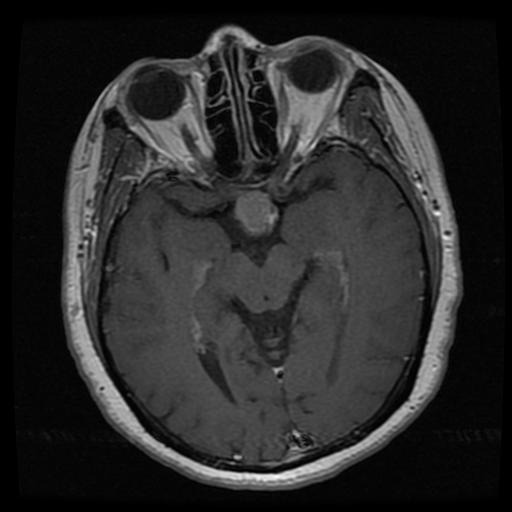
Label: pituitary